An envelope spectrum derived from a bearing vibration measurement is shown; the reference markers locate BPFO, BPFI, BSF and FTF for this bearing geometry and shaft speed. What is the most likely bearing condition (normal, inner_race, outer_race, ball)?
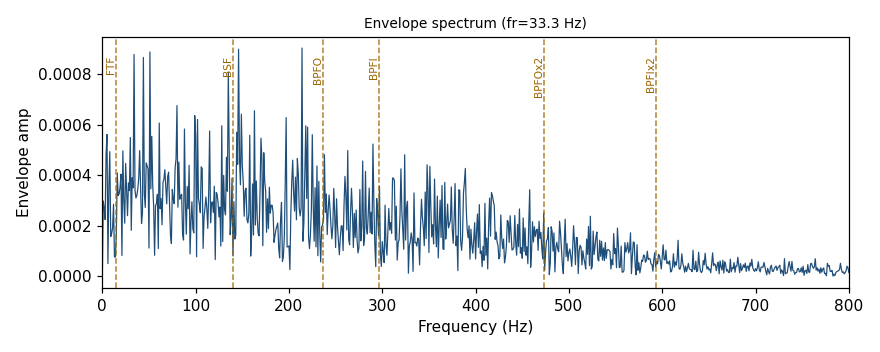
Answer: normal